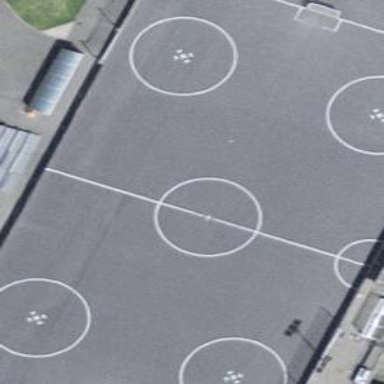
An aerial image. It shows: Hockey pitch for leisure sports activities.